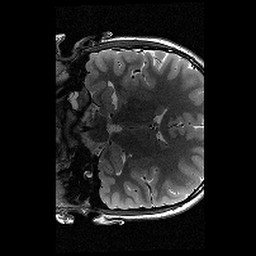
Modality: T2w
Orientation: coronal
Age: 11
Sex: female
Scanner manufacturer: siemens
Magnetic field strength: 3 T
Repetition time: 9.23 s
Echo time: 0.067 s